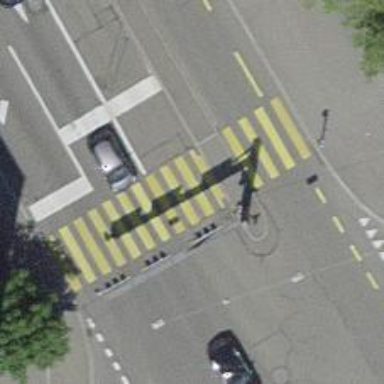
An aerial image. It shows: Footway crossing with traffic signals.